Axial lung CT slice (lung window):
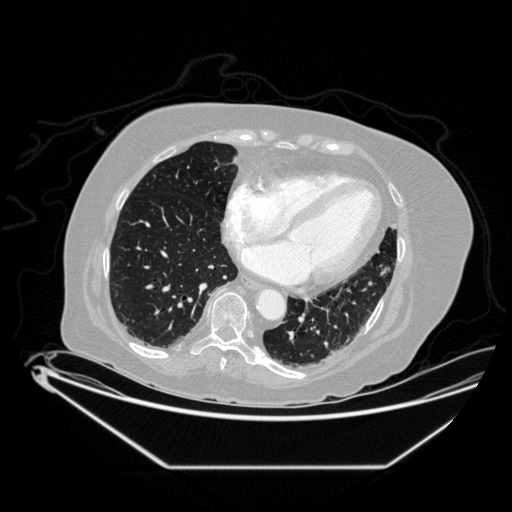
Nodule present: yes
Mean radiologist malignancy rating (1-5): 2.667